Question: Consider the following (simplistic) situation:
'''
CREATE TABLE PARENT (
PARENT_ID INT PRIMARY KEY
);
CREATE TABLE CHILD (
CHILD_ID INT PRIMARY KEY,
PARENT_ID INT NOT NULL,
FOREIGN KEY (PARENT_ID) REFERENCES PARENT (PARENT_ID)
);
'''
There is no index on 'CHILD.PARENT_ID', so modifying/deleting 'PARENT' is expensive (Oracle needs to do a full table scan on 'CHILD' to enforce the referential integrity). Yet the execution plan for the following statement...
'''
DELETE FROM PARENT WHERE PARENT_ID = 1
'''
...does not show the table scan (SYS_C0070229 is the index on 'PARENT.PARENT_ID'):

I know there are ways to <URL>.
Is that possible in Oracle?
I'm using Oracle 10.2 if that matters.
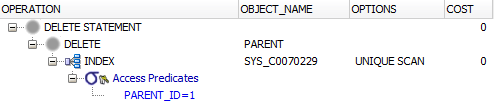
Answer: I believe the answer to your question is "NO", Oracle does not warn you about the unindexed foreign key column. In practice, most such columns are indexed, since this is how you would be joining the parent to the child.
If you want to prove to someone that not having an index will cause locking issues and escalations (something not very desirable), you could simply disable the table lock and show the error.
'''
SQL> alter table child disable table lock;
Table altered.
SQL> delete from parent where parent_id = 10;
delete from parent where parent_id = 10
*
ERROR at line 1:
ORA-00069: cannot acquire lock -- table locks disabled for CHILD
'''
And for the explain plan question, as others have pointed out, the sql to delete from the child table is a recursive SQL and is not shown in the explain plan.
If you TRACE the session, you'll see the recursive SQL.
'''
1* alter session set SQL_TRACE = TRUE
SQL> /
Session altered.
SQL> delete from parent where parent_id = 10;
1 row deleted.
SQL> commit;
Commit complete.
SQL> alter session set SQL_TRACE=FALSe;
Session altered.
=====================
PARSING IN CURSOR #2 len=39 dep=0 uid=65 oct=7 lid=65 tim=763167901560 hv=<PHONE> ad='3160891c'
delete from parent where parent_id = 10
END OF STMT
PARSE #2:c=0,e=61,p=0,cr=0,cu=0,mis=0,r=0,dep=0,og=1,tim=763167901555
=====================
PARSING IN CURSOR #1 len=48 dep=1 uid=0 oct=7 lid=0 tim=763167976106 hv=<PHONE> ad='26722c20'
delete from "RC"."CHILD" where "PARENT_ID" = :1
END OF STMT
PARSE #1:c=0,e=42,p=0,cr=0,cu=0,mis=0,r=0,dep=1,og=4,tim=763167976100
EXEC #1:c=0,e=291,p=0,cr=7,cu=7,mis=0,r=2,dep=1,og=4,tim=763168080347
EXEC #2:c=0,e=130968,p=0,cr=8,cu=14,mis=0,r=1,dep=0,og=1,tim=763168091605
STAT #2 id=1 cnt=1 pid=0 pos=1 obj=0 op='DELETE PARENT (cr=8 pr=0 pw=0 time=130887 us)'
STAT #2 id=2 cnt=1 pid=1 pos=1 obj=58703 op='INDEX UNIQUE SCAN SYS_C006951 (cr=1 pr=0 pw=0 time=19 us)'
STAT #1 id=1 cnt=0 pid=0 pos=1 obj=0 op='DELETE CHILD (cr=7 pr=0 pw=0 time=233 us)'
STAT #1 id=2 cnt=2 pid=1 pos=1 obj=58704 op='TABLE ACCESS FULL CHILD (cr=7 pr=0 pw=0 time=76 us)'
'''
Useful Links : <URL>